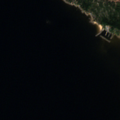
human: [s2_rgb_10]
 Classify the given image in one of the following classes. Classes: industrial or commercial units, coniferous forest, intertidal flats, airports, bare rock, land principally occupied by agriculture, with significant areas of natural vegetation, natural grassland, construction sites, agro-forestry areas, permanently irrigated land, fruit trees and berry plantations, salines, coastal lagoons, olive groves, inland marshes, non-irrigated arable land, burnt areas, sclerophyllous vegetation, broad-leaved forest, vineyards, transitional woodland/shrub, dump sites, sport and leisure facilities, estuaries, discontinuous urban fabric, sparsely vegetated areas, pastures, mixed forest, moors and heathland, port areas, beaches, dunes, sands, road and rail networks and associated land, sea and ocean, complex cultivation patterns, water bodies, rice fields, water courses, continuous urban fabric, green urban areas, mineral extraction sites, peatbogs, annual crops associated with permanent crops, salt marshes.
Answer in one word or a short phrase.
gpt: coniferous forest, sea and ocean